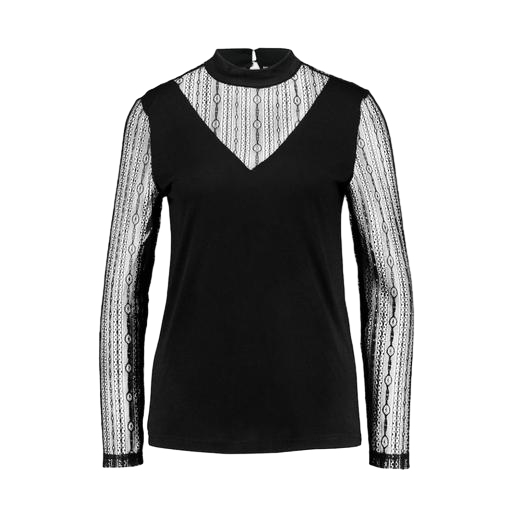
vero moda black high neck blouse, black lacey mesh-paneled top, black lace-yoke jersey t-shirt, white background